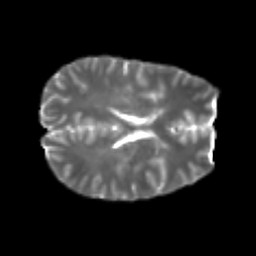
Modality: T2w
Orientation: axial
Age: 21
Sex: male
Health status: healthy
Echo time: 0.074 s